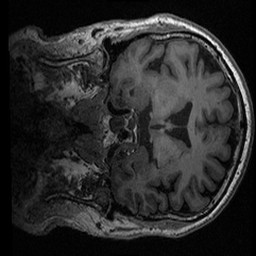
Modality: T1w
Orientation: coronal
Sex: male
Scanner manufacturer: ge
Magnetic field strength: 3 T
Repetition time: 0.0064 s
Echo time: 0.00281 s